Current action and preconditions to check: path_clear

Your task: For each precondition in the list above, predict whether it will hold at this action.

Consider the current scene as observed from the mobile robot's camera, and analyze the predicted future states of all dynamic agents (e.g., people, animals, vehicles, or any moving entities) within the NEXT SECOND.

IMPORTANT: Only answer "very likely" if you are absolutely certain—based on strong, clear evidence—that a dynamic agent will violate the precondition in the predicted future state. Do NOT answer "very likely" for unlikely, ambiguous, or low-probability risks.

Ask yourself for each precondition: Is there a high probability, with clear and convincing evidence, that the predicted future states of any dynamic agent will interfere with the predicted future state of the currently executing action within the NEXT SECOND, causing that precondition to fail?

Assess the risk level based on these predictions. Use "likely" or "very likely" if motions create a clear risk of interference.

Use "neutral" or "improbable" if agents are nearby but their predicted paths are clearly diverging or non-conflicting.

Failure Risk Categories: "very improbable", "improbable", "neutral", "likely", "very likely"

Answer Format: Output ONLY the probability_of_failure value from these categories: "very improbable", "improbable", "neutral", "likely", "very likely"

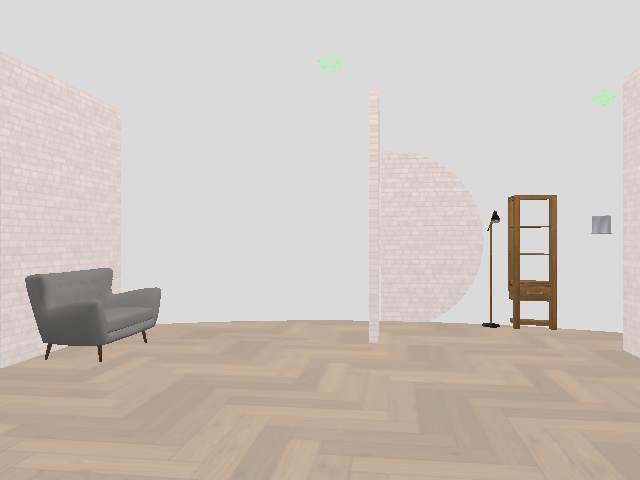

Answer: very improbable